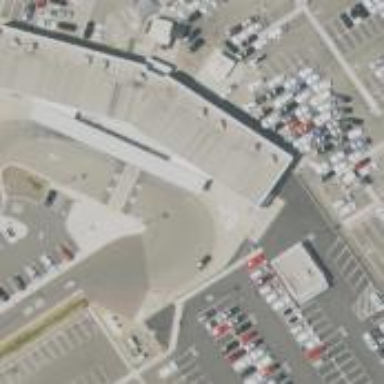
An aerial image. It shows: Car rental facility.